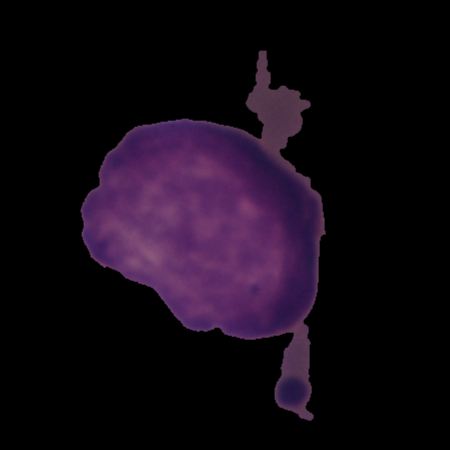
Label: cancer